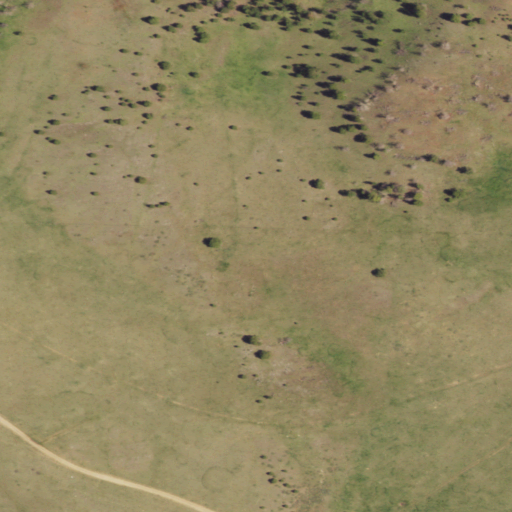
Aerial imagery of plain(s) in Wyoming named Wheeler Flat containing grassland, evergreen forest, and shrub